Question: I need to return a list of customers who had ordered maximum number items. I have added the following and get some results but need to filter the query to display multiple maximum values.
DDL
'''
CREATE TABLE Customer
(Cust_Num NUMBER(4) PRIMARY KEY,
Cust_LName VARCHAR2(10),
Cust_FName VARCHAR2(10),
Cust_Address VARCHAR2(20),
Cust_City VARCHAR2(12),
Cust_State VARCHAR2(2),
Cust_Zip VARCHAR2(5),
Cust_Referred NUMBER(4));
Create Table BookOrder
(BO_OrderNum NUMBER(4) PRIMARY KEY,
BO_CustNum NUMBER(4) REFERENCES Customer(Cust_Num),
BO_OrderDate DATE,
BO_ShipDate DATE,
BO_ShipStreet VARCHAR2(18),
BO_ShipCity VARCHAR2(15),
BO_ShipState VARCHAR2(2),
BO_ShipZip VARCHAR2(5));
CREATE TABLE BookOrderItem
(BOI_OrderNum NUMBER(4) NOT NULL REFERENCES BookOrder(BO_OrderNum),
BOI_ItemNum NUMBER(2) NOT NULL,
BOI_ISBN VARCHAR2(10) REFERENCES Book(Book_ISBN),
BOI_Qty NUMBER(3),
CONSTRAINT bookorderitem_pk PRIMARY KEY (BOI_OrderNum, BOI_ItemNum));
'''
I have written the following DML:
'''
SELECT C.CUST_LNAME, C.CUST_FNAME, BO.BO_CUSTNUM, BOI.BOI_ORDERNUM,
COUNT(BOI.BOI_ITEMNUM) AS Total_Items_Per_Order
FROM BookOrderItem BOI JOIN BookOrder BO ON BOI.BOI_OrderNum = BO.BO_OrderNum
JOIN Customer C ON C.Cust_Num = BO.BO_CustNum
GROUP BY C.Cust_LName, C.CUST_FName, BO.BO_CustNum, BOI.BOI_OrderNum
ORDER BY Total_Item_Per_Order DESC;
'''
Which gives me the following results...
'''
+------------+------------+------------+--------------+-----------------------+
| CUST_LNAME | CUST_FNAME | BO_CustNum | BOI_OrderNum | TOTAL_ITEMS_PER_ORDER |
+------------+------------+------------+--------------+-----------------------+
| NELSON | BECCA | 1017 | 1012 | 4 |
| GIANA | TAMMY | 1007 | 1007 | 4 |
| MORALES | BONITA | 1001 | 1003 | 3 |
| MORALES | BONITA | 1001 | 1018 | 2 |
| LUCAS | JAKE | 1010 | 1001 | 2 |
| GIRARD | CINDY | 1005 | 1009 | 2 |
| LEE | JASMINE | 1014 | 1013 | 1 |
| MONTIASA | GREG | 1018 | 1005 | 1 |
| MONTIASA | GREG | 1018 | 1019 | 1 |
| PIERSON | THOMAS | 1004 | 1008 | 1 |
| JONES | KENNETH | 1008 | 1020 | 1 |
| MCGOVERN | REESE | 1011 | 1002 | 1 |
| LUCAS | JAKE | 1010 | 1011 | 1 |
| FALAH | KENNETH | 1020 | 1015 | 1 |
| SMITH | JENNIFER | 1019 | 1010 | 1 |
| GIRARD | CINDY | 1005 | 1000 | 1 |
| SMITH | LEILA | 1003 | 1006 | 1 |
| GIANA | TAMMY | 1007 | 1014 | 1 |
| FALAH | KENNETH | 1020 | 1004 | 1 |
| SMITH | LEILA | 1003 | 1016 | 1 |
| SCHELL | STEVE | 1015 | 1017 | 1 |
+------------+------------+------------+--------------+-----------------------+
'''
As per this screenshot...

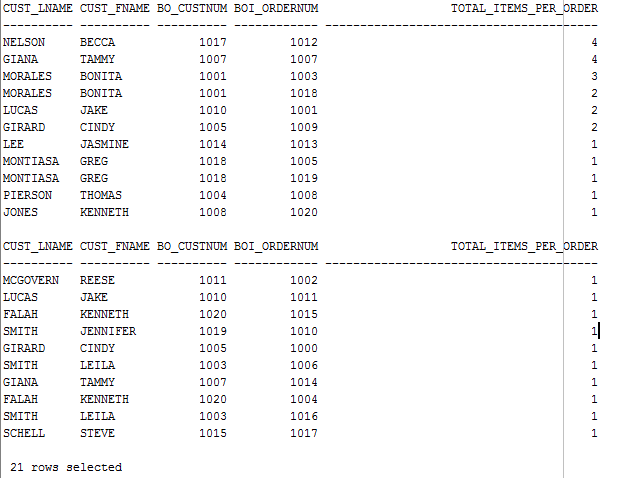
Answer: Please try the following...
'''
SELECT Cust_LName,
Cust_FName,
Cust_Num AS Cust_Num,
BO_OrderNum AS Order_Num,
BOI_ItemNum AS Item_Num,
Max_Qty_Per_Order AS Max_Qty_Per_Order
FROM ( SELECT BOI_OrderNum AS Order_Num,
MAX( BOI_Qty ) AS Max_Qty_Per_Order
FROM BookOrderItem
GROUP BY BOI_OrderNum
) Max_Qty_Per_Order_Finder
JOIN BookOrderItem ON BookOrderItem.BOI_OrderNum = Max_Qty_Per_Order_Finder.Order_Num
AND BookOrderItem.BOI_Qty = Max_Qty_Per_Order_Finder.Max_Qty_Per_Order
JOIN BookOrder ON Max_Qty_Per_Order_Finder.Order_Num = BookOrder.BO_OrderNum
JOIN Customer Customer ON Customer.Cust_Num = BookOrder.BO_CustNum
ORDER BY Max_Qty_Per_Order DESC,
BO_OrderNum,
BOI_Item_Num;
'''
This statement starts by creating a list of Order Numbers and the largest value of 'BOI_Qty' associated with each.
The results of this subquery will be joined to 'BookOrderItem' in such a way that only those records from 'BookOrderItem' that have the largest value of 'BOI_Qty' for their 'BookOrder' will be returned. If more than one 'BookOrderItem' for a particular 'BookOrder' has the maximum value of 'BOI_Qty' for that 'BookOrder', then each such record will be retained.
The resulting dataset is then joined to 'BookOrder' so that the value of 'BO_CustNum' for that 'BookOrder' may be retrieved and be used to join the dataset to 'Customer', allowing for the 'Name' of a 'Customer' associated with each 'BookOrder' to be retrieved.
The desired fields for each record in our final dataset are then retrieved and sorted.
Please note that I have included the field 'BOI_ItemNum' in the selected fields as you asked for each record that has the maximum value of 'BOI_Qty' to be returned. Without it such records would appear to be repeated. Including 'BOI_ItemNum' will allow you to identify each record returned.
If you have any questions or comments, then please feel free to post a Comment accordingly.